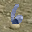
Label: 6